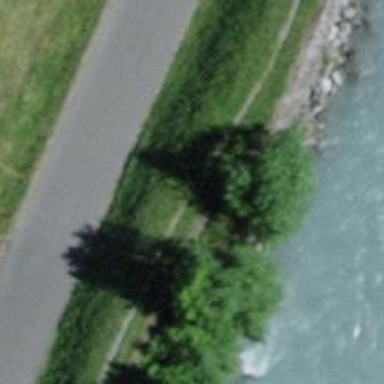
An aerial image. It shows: Path along embankment.